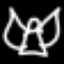
Label: angel